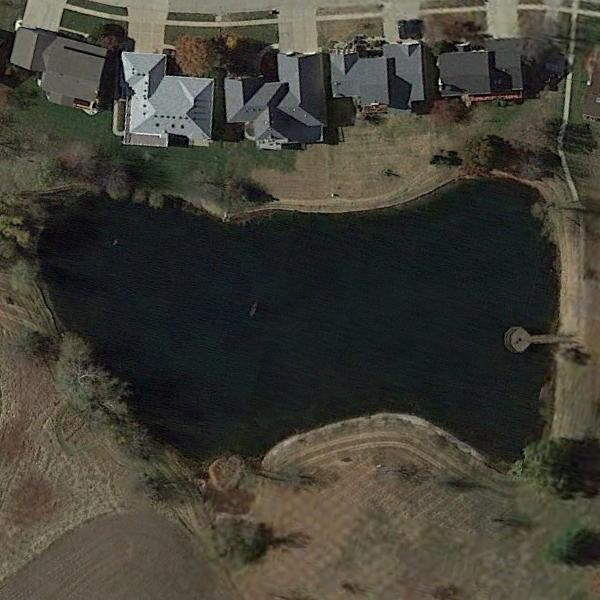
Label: Pond